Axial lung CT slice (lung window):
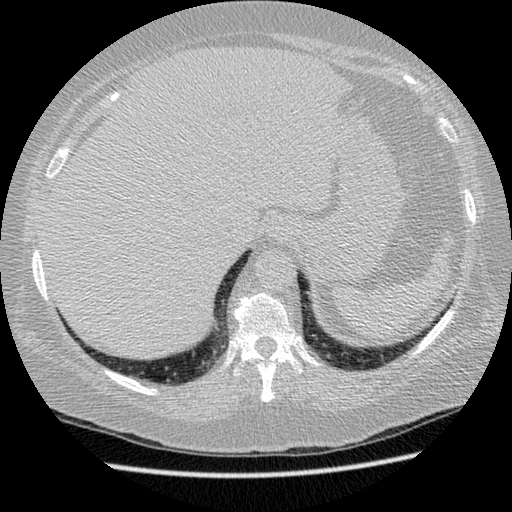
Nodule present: no